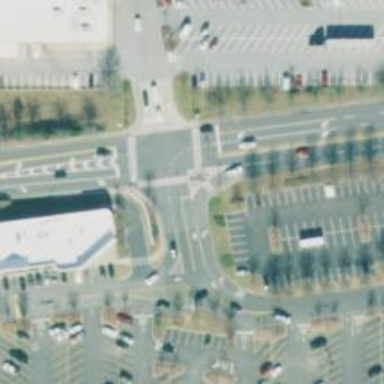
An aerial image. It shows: Marked road crossing.